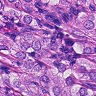
Metastatic tissue present: yes